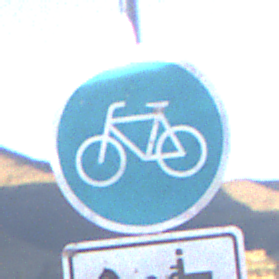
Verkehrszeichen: Radweg
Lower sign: MehrspurigeFahrzeugeFrei9
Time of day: SunriseSunset
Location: Outdoor (Nature)
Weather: Clear
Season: NotSpecified
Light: Natural